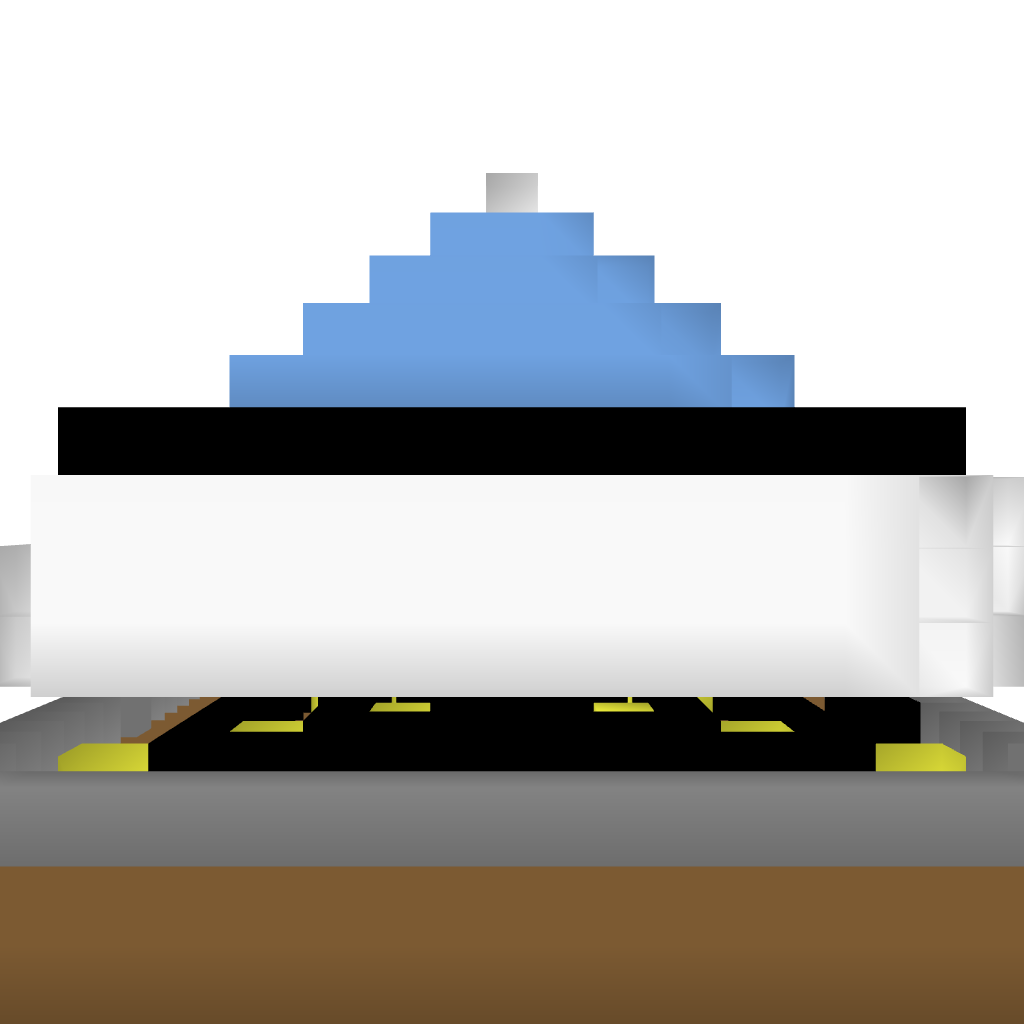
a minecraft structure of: Spawn for server bad low quality